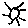
Label: sun